Question: I have to design a database (as a homework for university), for company which organises conferences.
In these conferences can participate private customers or organizations (each organization can sign up few people).
Currently I need some advices how to finish my project because my teacher said that it is quite incorrect.
Here is short description:
- - - - - - -
@Payments
- payment for conference/workshop depends on :
1. if attendee is a student - he has some discount
2. as earlier attendee will sign up for conference then discount will be bigger
Here is my schema, which i designed few days ago.
.
Thanks in advance
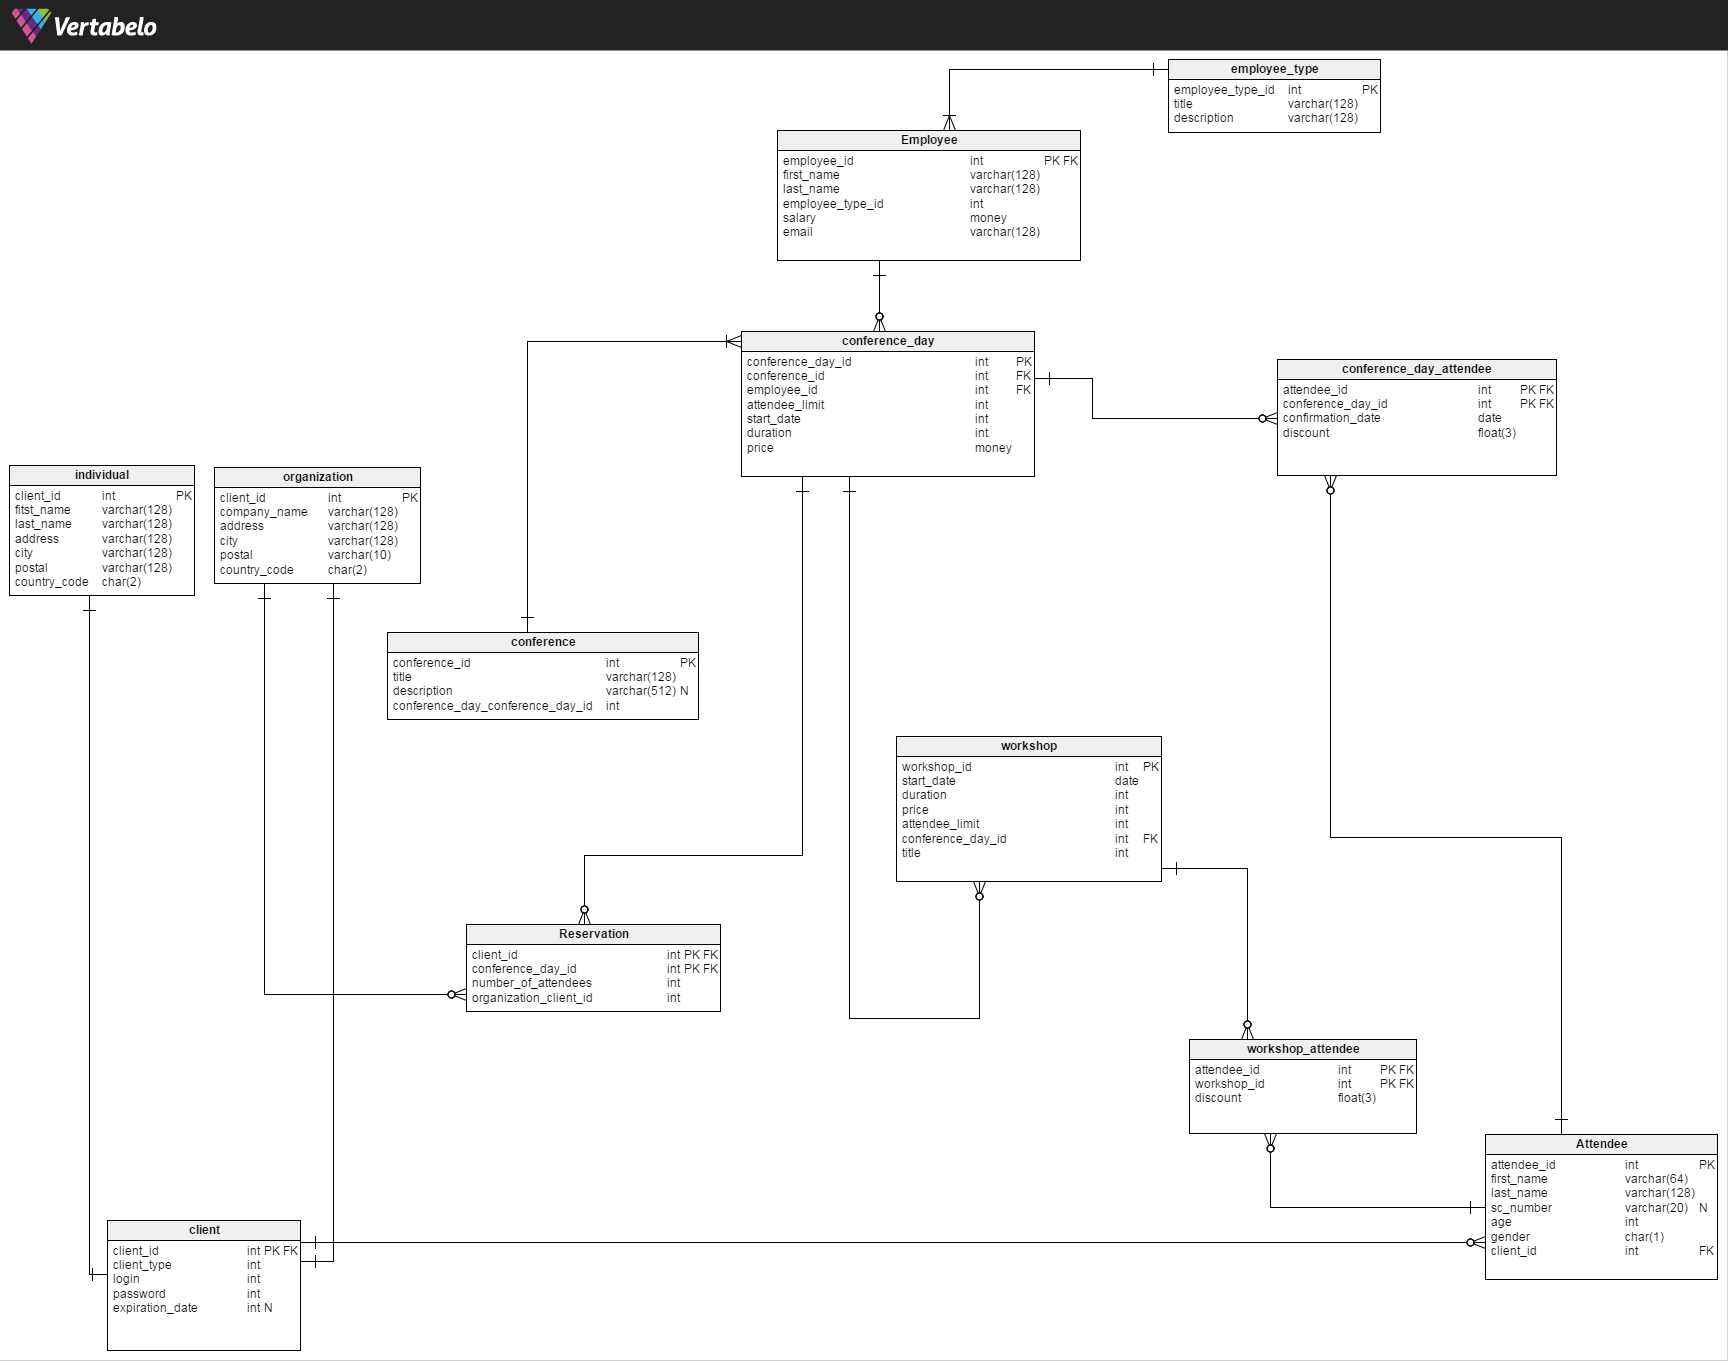
Answer: I'm having a hard time following your diagram.
A relational database is <URL>.
Since the database is about conferences and workshops, let's start with those tables. As you create each table, check to make sure that it meets the criteria that you (or your user) outlined.
## Conference Table
'''
Conference
----------
Conference ID
Conference Name
Conference Description
Conference Total Attendees
Conference Start Date
Conference End Date
Conference Total Price
Conference Day Price
'''
Table names are usually singular. This is the information that the conference company needs to book a conference. Next, we'll look at workshops.
## Workshop Table
'''
Workshop
--------
Workshop ID
Conference ID
Workshop Name
Workshop Description
Workshop Total Attendees
Workshop Date
Workshop Price
'''
The Conference ID ties the workshop back to the conference. The workshop date must fall in between the conference start date and the conference end date (inclusive).
Notice that we haven't even considered customers yet. We've just created the tables that the conference company needs to manage its conferences and workshops.
Here are the requirements that we've covered so far:
- -
Now, let's take a look at the discounts.
## Discount Table
'''
Discount
--------
Discount ID
Discount Type
Discount Description
Discount Percentage
'''
This table will hold the discounts for students and early registration. There's one row for each type of discount. There can be several early registration discounts.
Here are the requirements that we've covered so far:
- -
Now, we're ready to tackle customers and registrants.
## Customer Table
'''
Customer
--------
Customer ID
Customer Name
Customer Organization
Customer Address
Customer City
Customer State
Customer Postal Code
Customer Country Code
'''
The customer can be an individual (organization is blank or null) or a person representing an organization.
At this point, we haven't tied customers to conferences. Since there are many customers for a conference (we hope), and (we hope) many conferences for a customer, we need a junction table.
## Reservation Table
'''
Reservation
-----------
Reservation ID
Customer ID
Conference ID
Reservation Date
Payment Date
Early Registration Discount
Total Conference Cost
Number of Attendees
'''
This table allows a customer to register for a conference. We need a table to hold the attendee information.
## Attendee Table
'''
Attendee
--------
Attendee ID
Reservation ID
Attendee Name
Attendee Address
...
Discount
Attendee Cost
'''
We've tied the attendees to the conference, but not to the days of the conference or any workshops. For this, we need a couple more junction tables.
## Conference Attendance Table
'''
Conference Attendance
---------------------
Conference Attendance ID
Attendee ID
Conference ID
Conference Attendance Date
'''
The Conference Attendance Date must fall in between the conference start date and the conference end date (inclusive).
## Workshop Attendance Table
'''
Workshop Attendance
-------------------
Workshop Attendance ID
Attendee ID
Workshop ID
Conference Attendance ID
Workshop Attendance Date
'''
The Workshop Attendance Date must be the same as the Conference Attendance date. The Workshop Attendance Date is not necessary. You could get the Conference Attendance Date through thee Conference Attendance ID. We keep the Workshop Attendance Date for query convenience.
Here are the requirements that we've covered so far:
- - - -
It looks like we covered all the requirements. The web software that uses this database will have to enforce some of the time and discount constraints.